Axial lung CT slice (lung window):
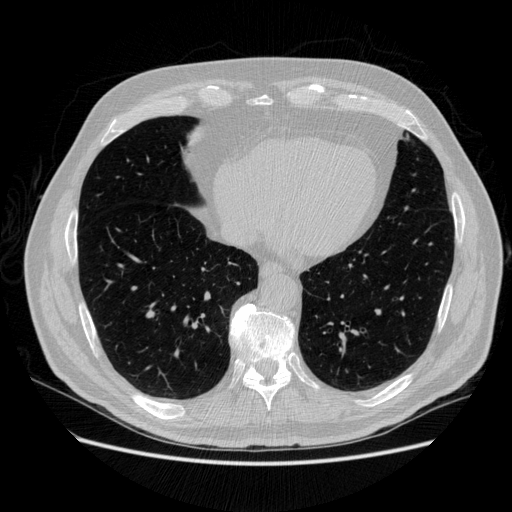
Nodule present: no